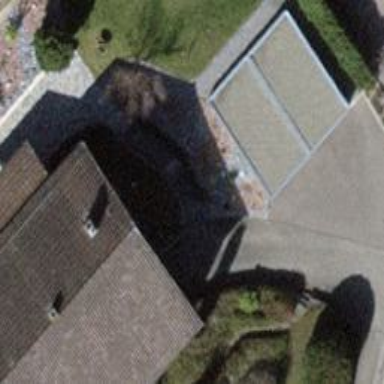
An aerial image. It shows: Detached building with gabled roof.